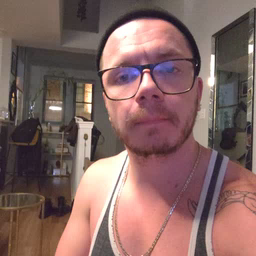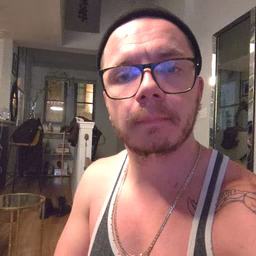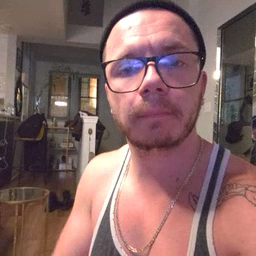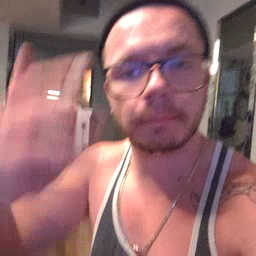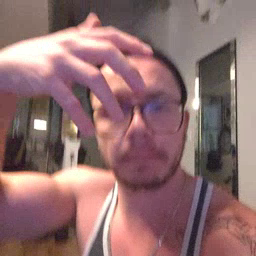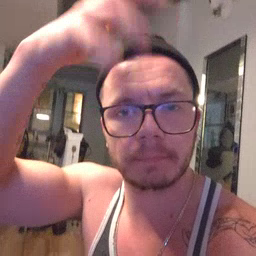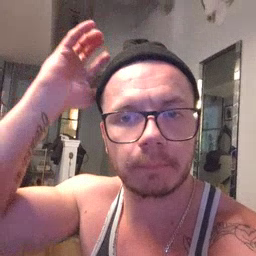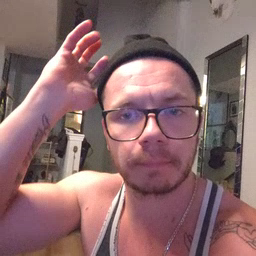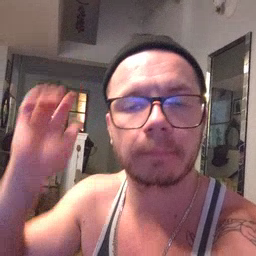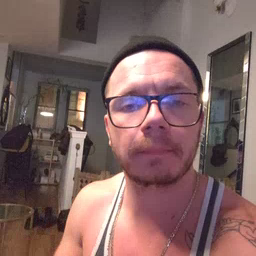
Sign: lion